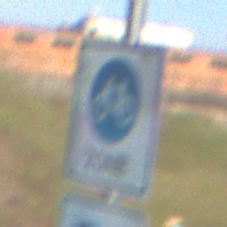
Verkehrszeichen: BeginnFahrradzone
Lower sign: MehrspurigeFahrzeugeFrei4
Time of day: MorningAfternoon
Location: Outdoor (Nature)
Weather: PartlyCloudy
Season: NotSpecified
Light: Natural